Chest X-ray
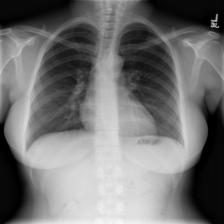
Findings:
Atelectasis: negative
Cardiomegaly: negative
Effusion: negative
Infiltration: negative
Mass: negative
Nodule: negative
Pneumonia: negative
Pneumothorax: negative
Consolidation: negative
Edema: negative
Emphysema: negative
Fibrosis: negative
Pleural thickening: negative
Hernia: negative